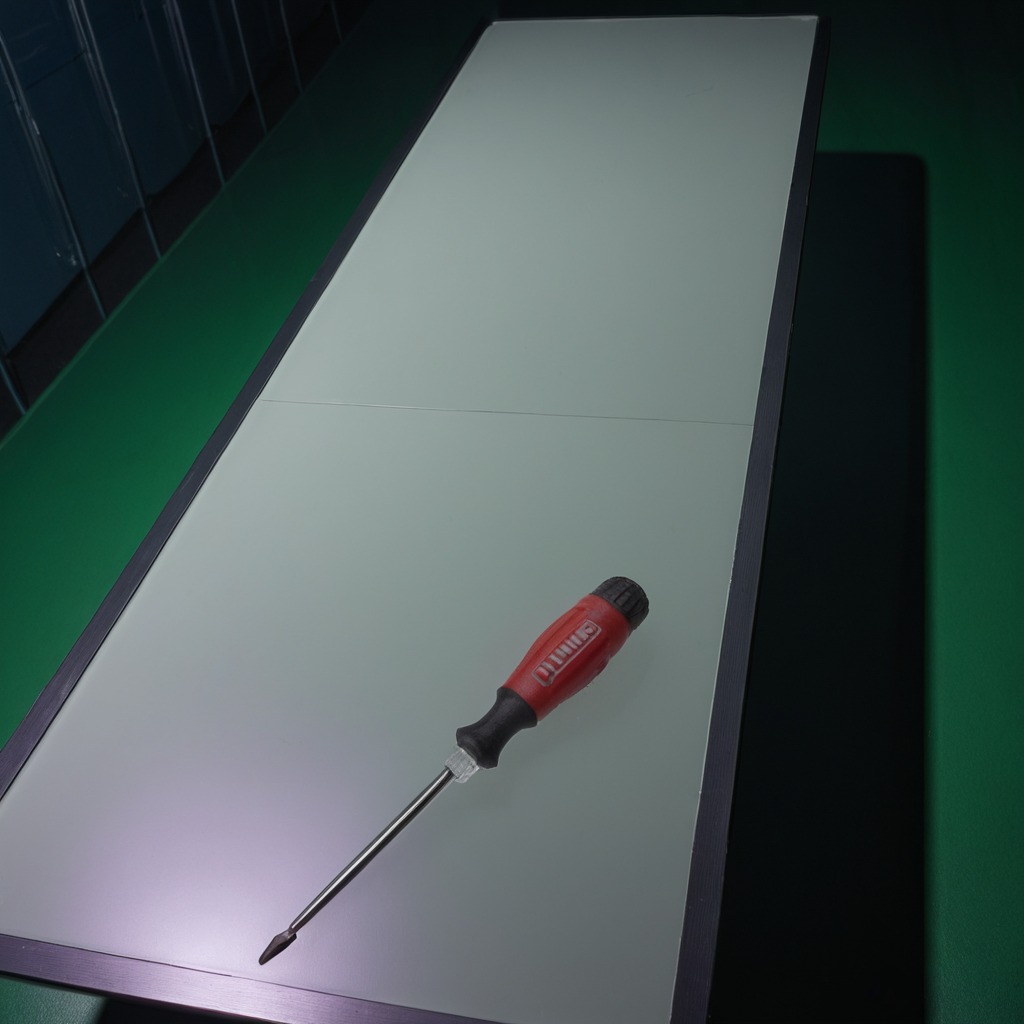
A screwdriver is lying on the table.